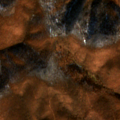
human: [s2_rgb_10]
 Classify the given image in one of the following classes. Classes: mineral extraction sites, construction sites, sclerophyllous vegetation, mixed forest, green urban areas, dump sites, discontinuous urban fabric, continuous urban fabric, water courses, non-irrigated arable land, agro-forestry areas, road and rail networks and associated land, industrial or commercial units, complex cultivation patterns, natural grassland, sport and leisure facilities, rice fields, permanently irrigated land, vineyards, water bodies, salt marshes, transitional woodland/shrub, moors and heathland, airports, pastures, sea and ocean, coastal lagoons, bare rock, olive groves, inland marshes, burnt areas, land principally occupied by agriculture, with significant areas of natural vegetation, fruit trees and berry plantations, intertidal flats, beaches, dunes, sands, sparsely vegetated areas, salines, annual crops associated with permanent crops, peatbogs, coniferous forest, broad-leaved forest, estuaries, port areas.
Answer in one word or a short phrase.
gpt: broad-leaved forest